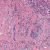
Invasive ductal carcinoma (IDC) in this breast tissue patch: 1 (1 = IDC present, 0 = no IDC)